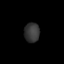
Tissue: lung
Cell type: Others
Senescence score: 0.2098
Nuclear area (px): 291
Mean DAPI intensity: 54.77